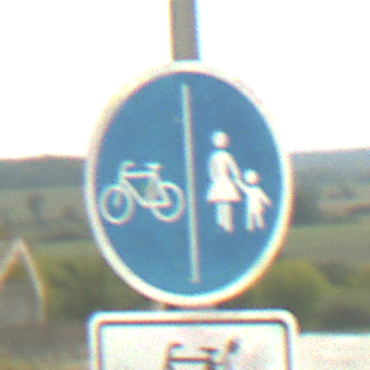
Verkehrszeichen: GetrennterRadUndGehwegRadwegLinks
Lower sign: EinspurigeFahrzeugeFrei4
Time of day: MorningAfternoon
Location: Outdoor (Beach)
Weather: PartlyCloudy
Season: NotSpecified
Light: Natural